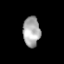
Tissue: lung
Cell type: Others
Senescence score: 0.2317
Nuclear area (px): 501
Mean DAPI intensity: 169.83